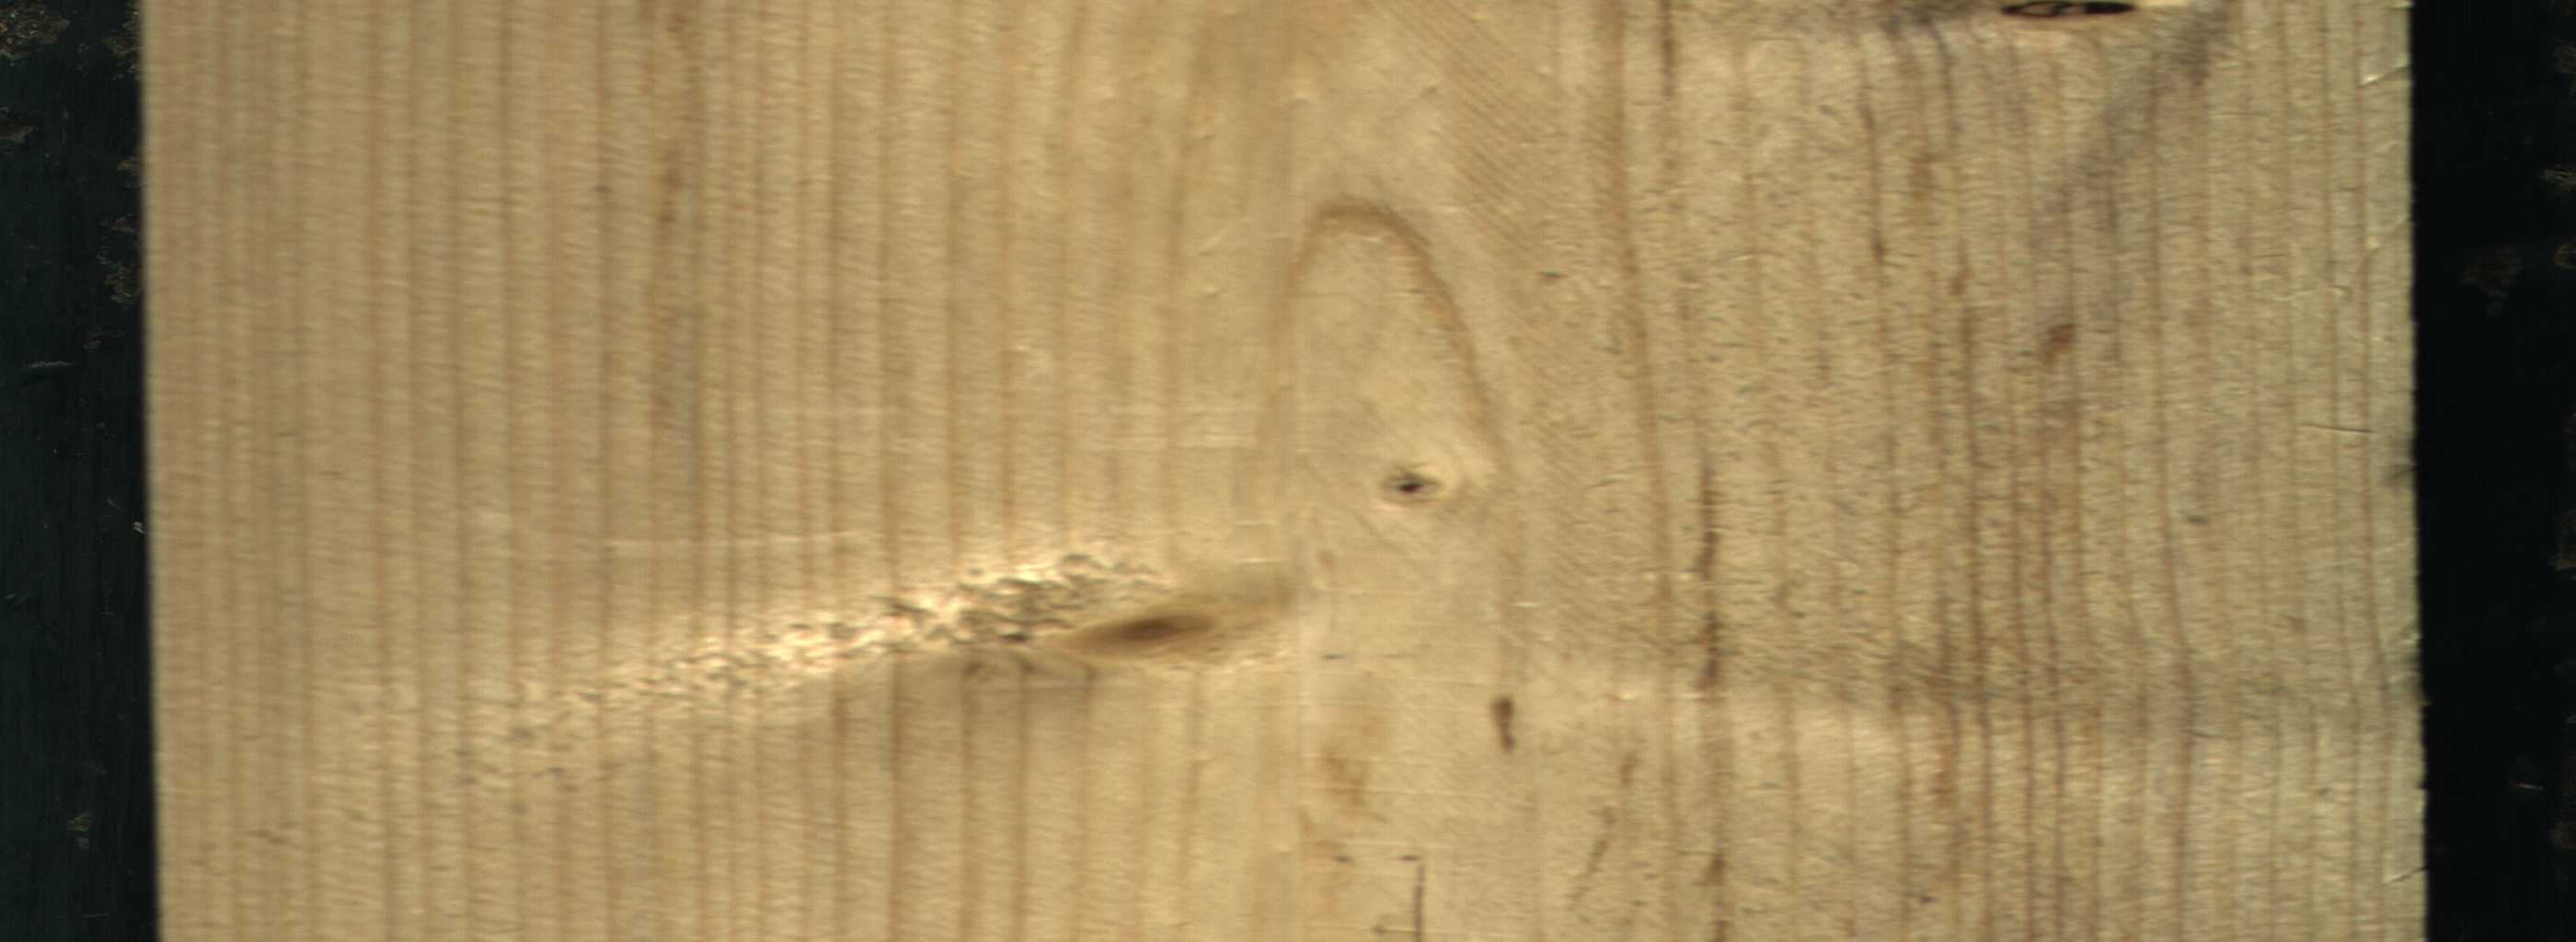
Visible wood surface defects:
Dead_Knot
Live_Knot
Live_Knot